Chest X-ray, AP view. Patient: 62 years old, sex F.
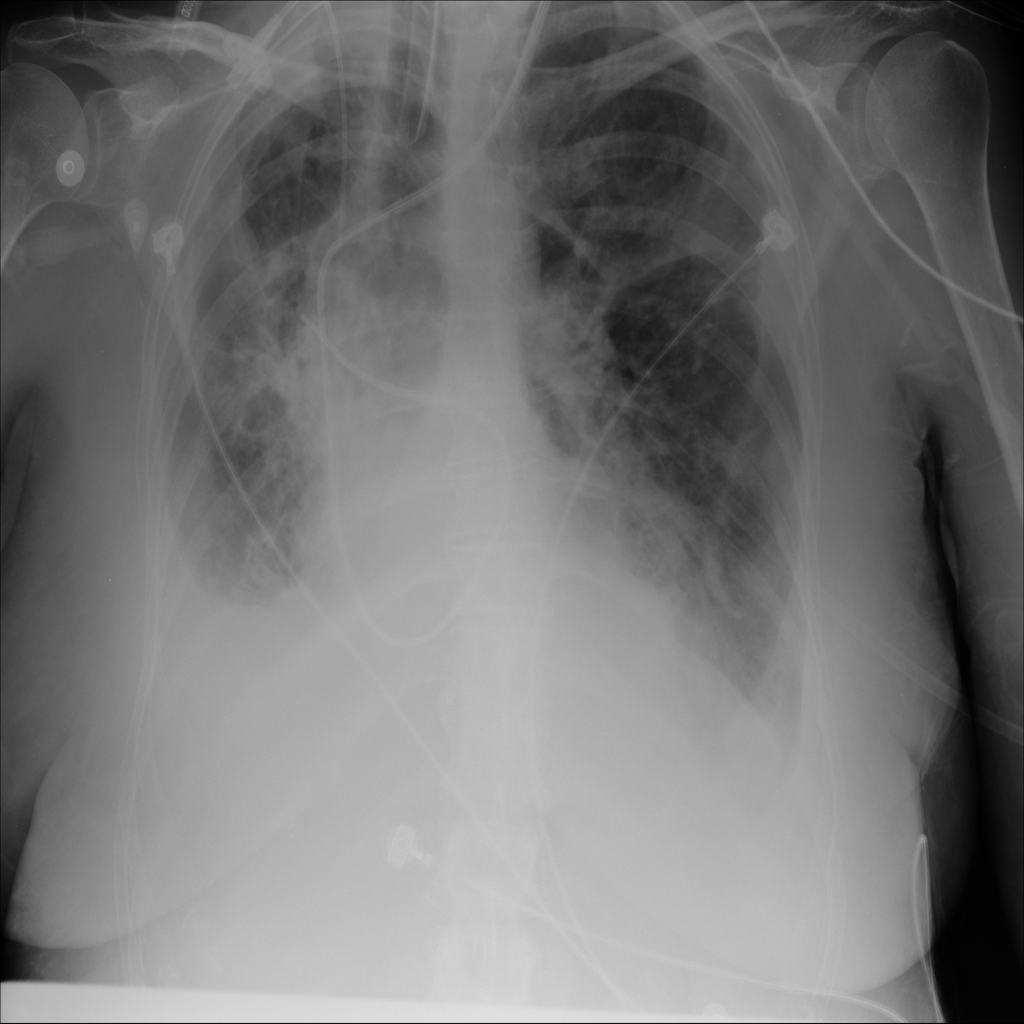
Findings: Atelectasis, Consolidation, Effusion, Infiltration